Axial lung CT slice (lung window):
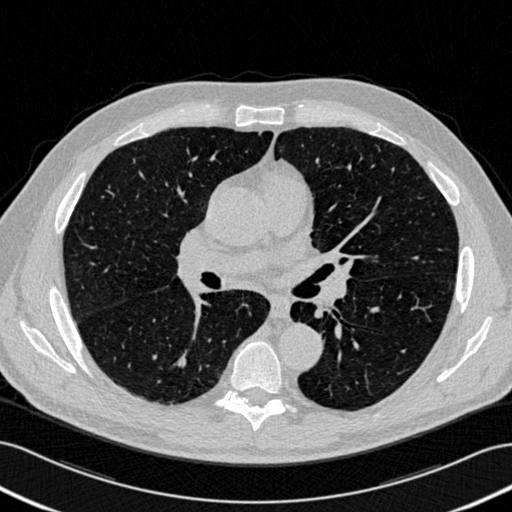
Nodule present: no